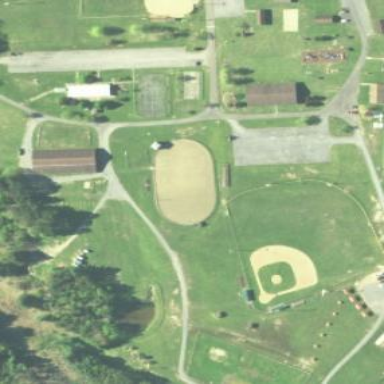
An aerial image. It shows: Park designated for recreational use.